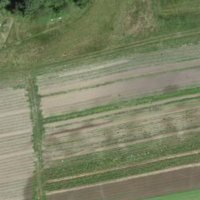
EUNIS habitat code: 24
Species observed at this site:
Milvus migrans